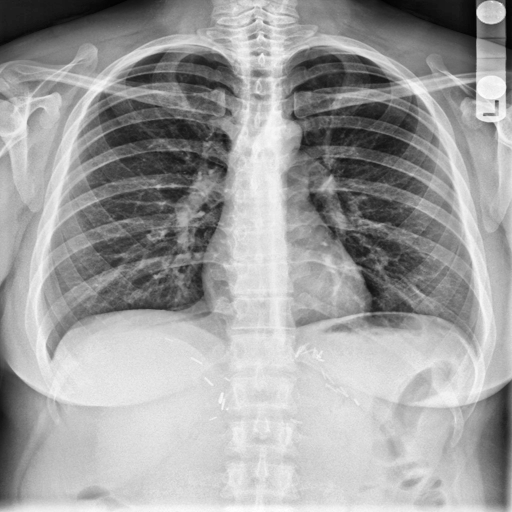
Finding: NORMAL